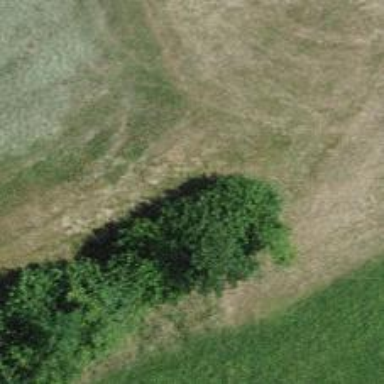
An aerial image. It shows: Hedge acting as barrier.